Question:
xml like this
'''
<Linearlayout
android:layout_height="wrap_content"
android:layout_width="fill_parent"
android:orientation="horizontal">
<Button
android:layout_height="wrap_content"
android:layout_width="0dp"
android:layout_weight="1"
android:minHeight="40dp"
...../>
<Button
android:layout_height="wrap_content"
android:layout_width="0dp"
android:layout_weight="1"
android:minHeight="40dp"
...../>
<LinearLayout/>
'''
I hope the two button are aligned,but it just like the picture above.
And when I remove the minheight it works,
so any one konws why the minheight cause the right button a little down.
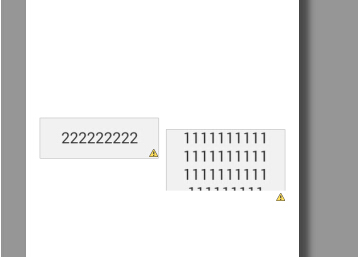
Answer: '''
<LinearLayout
android:layout_width="match_parent"
android:layout_height="wrap_content">
<Button
android:layout_height="wrap_content"
android:layout_width="0dp"
android:layout_weight="1"
android:minHeight="40dp"/>
<Button
android:layout_height="wrap_content"
android:layout_width="0dp"
android:layout_weight="1"
android:minHeight="40dp"/>
</LinearLayout>
'''